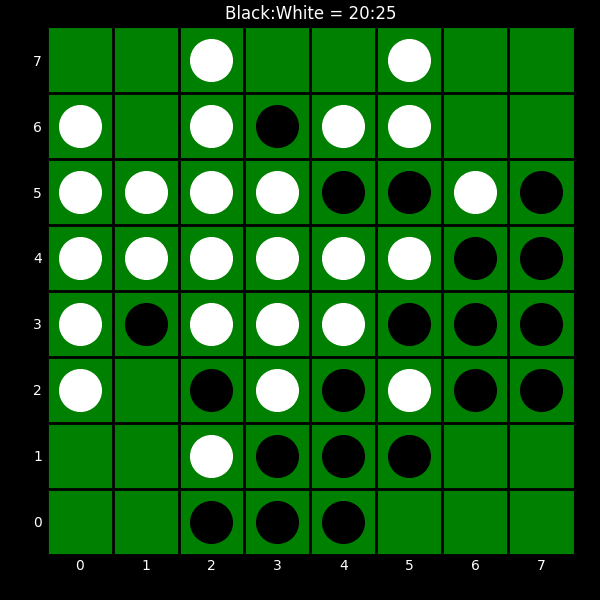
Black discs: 20
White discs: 25